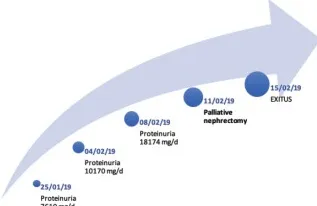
First graph shows the timeline of the case. The second graph shows the progression of proteinuria over time.
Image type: chart (chart)